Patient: sex M, age 57
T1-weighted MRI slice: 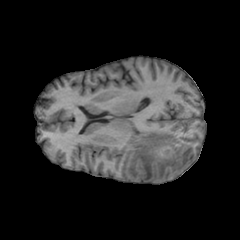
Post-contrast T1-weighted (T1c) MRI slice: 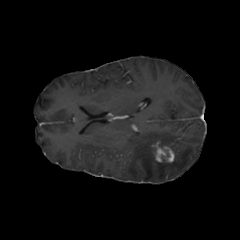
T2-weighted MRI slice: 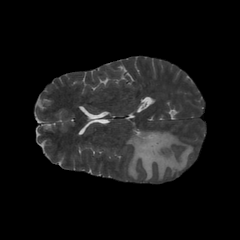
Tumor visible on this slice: yes
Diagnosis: Glioblastoma, IDH-wildtype
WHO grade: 4